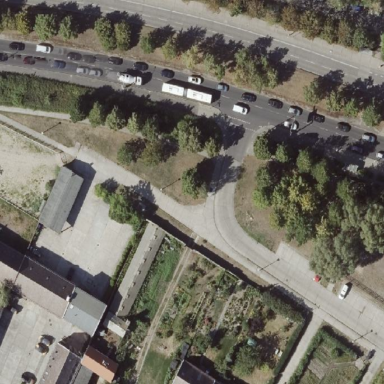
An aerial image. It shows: Allotments area.